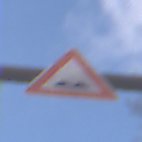
Verkehrszeichen: UnebeneFahrbahn
Umgebung: Outdoor, Nature
Tageszeit: MorningAfternoon
Wetter: PartlyCloudy
Licht: Natural
Jahreszeit: NotSpecified
Kontrast: HighContrast